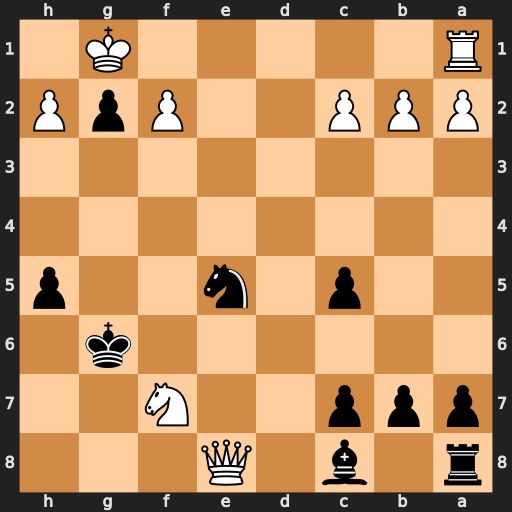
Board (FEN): r1b1Q3/ppp2N2/6k1/2p1n2p/8/8/PPP2PpP/R5K1
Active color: b
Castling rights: -
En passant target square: -
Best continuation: Nf3+ Kxg2 Bh3+ Kxh3 Rxe8